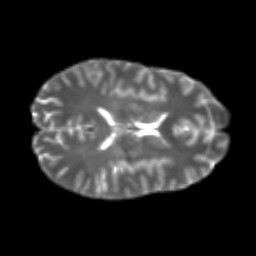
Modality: T2w
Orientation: axial
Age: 25
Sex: female
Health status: healthy
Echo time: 0.074 s